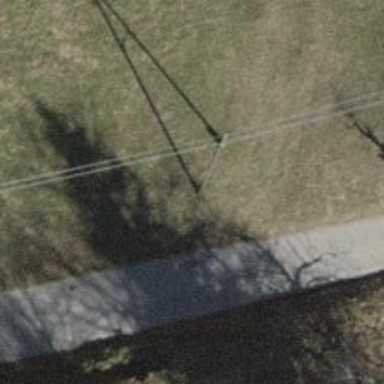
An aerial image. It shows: Minor power line.